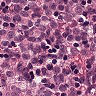
Metastatic tissue present: yes